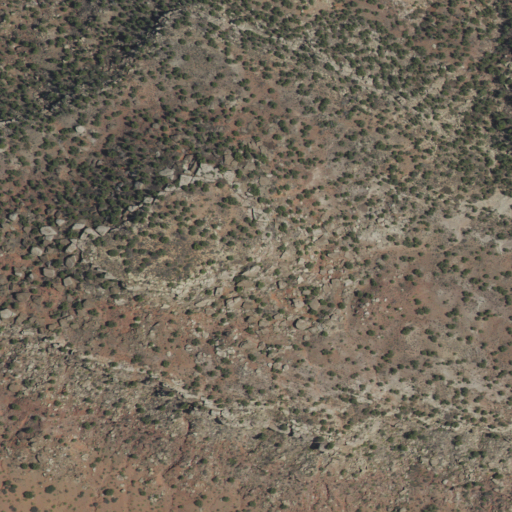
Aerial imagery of mountain in New Mexico named La Silla containing shrub, medium intensity development, and evergreen forest